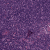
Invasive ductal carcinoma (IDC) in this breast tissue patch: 0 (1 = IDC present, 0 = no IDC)